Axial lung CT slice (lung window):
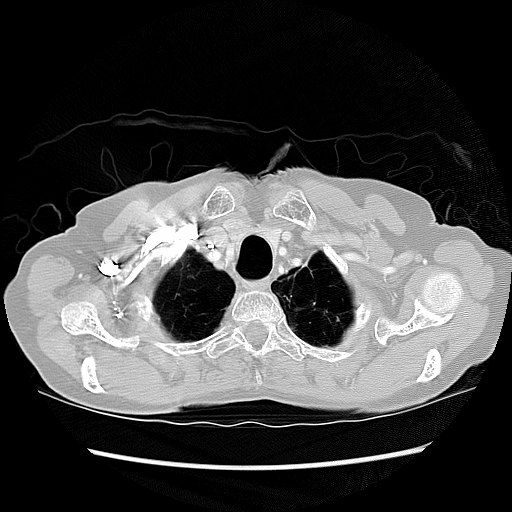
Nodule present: no